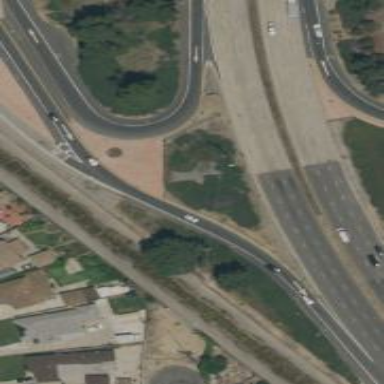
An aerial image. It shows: Primary link highway.